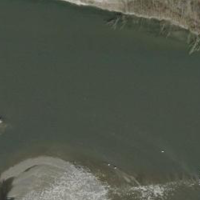
EUNIS habitat code: 50
Species observed at this site:
Phalacrocorax carbo
Aythya fuligula
Cygnus olor
Anas platyrhynchos
Mergus merganser